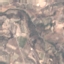
Land use / land cover class: PermanentCrop